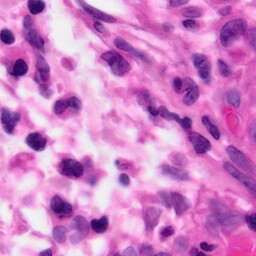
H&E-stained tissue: Pancreatic